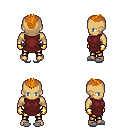
a pixel art fantasy rpg character, male body template, human, tanned skin, maroon tunic, gold greaves, dark blonde short mohawk hairstyle, gold gloves, white slippers, four views (front, back, left, right), 2x2 character sprite sheet, small pixel art, hard edges, no anti-aliasing